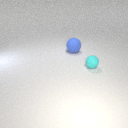
large blue rubber sphere to the left of small cyan rubber sphere